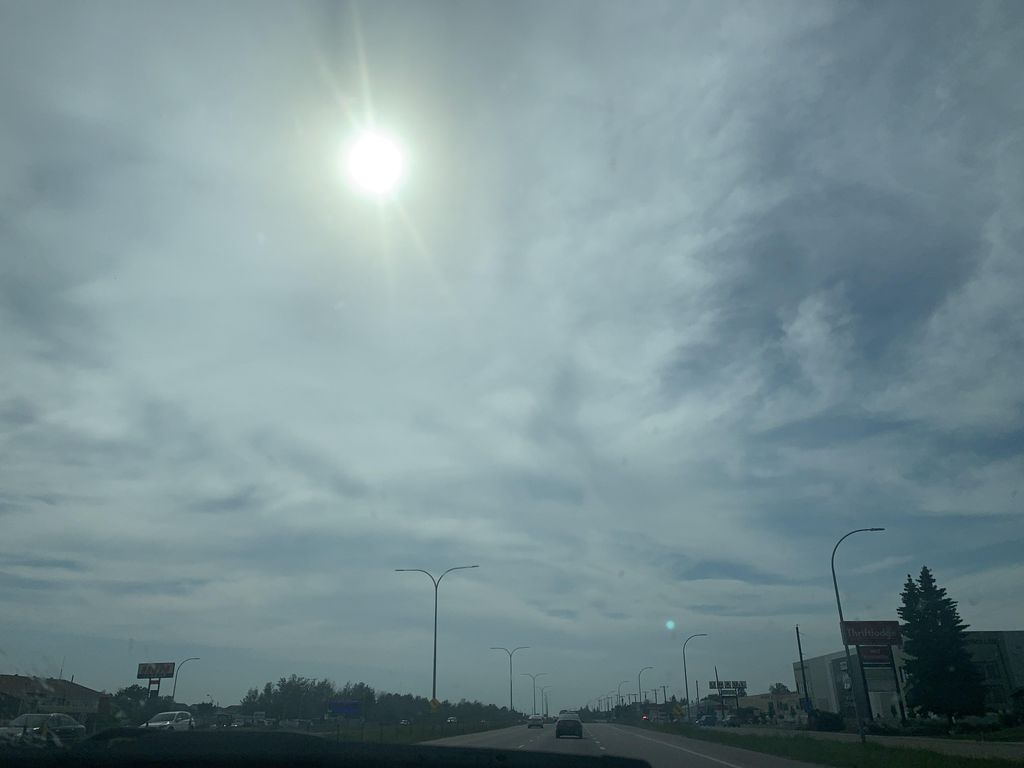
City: edmonton